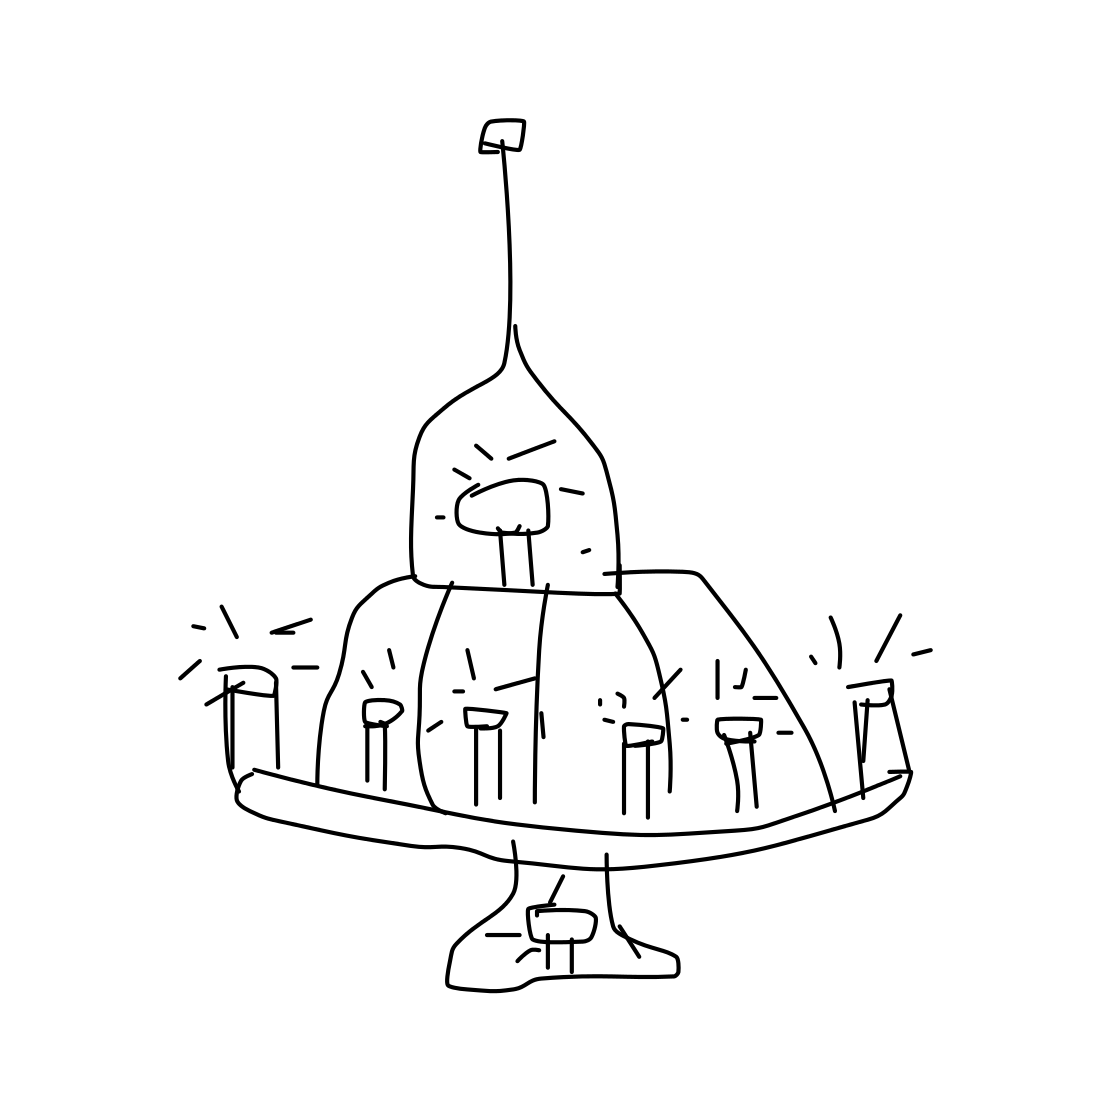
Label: chandelier